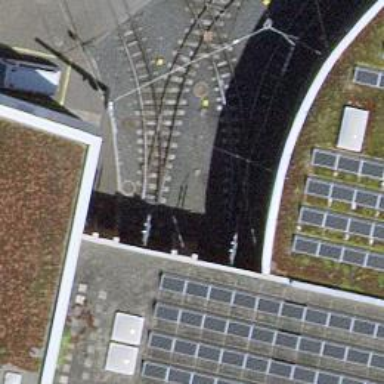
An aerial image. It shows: Tram railway running through service yard with electrified contact lines.